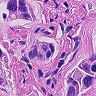
Metastatic tissue present: yes